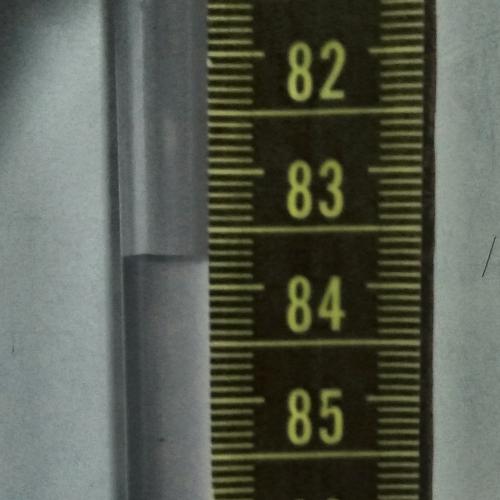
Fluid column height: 83.8 cm